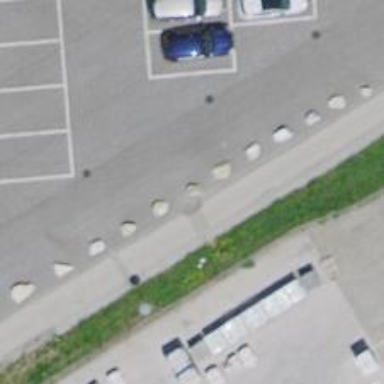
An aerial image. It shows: Block barrier.